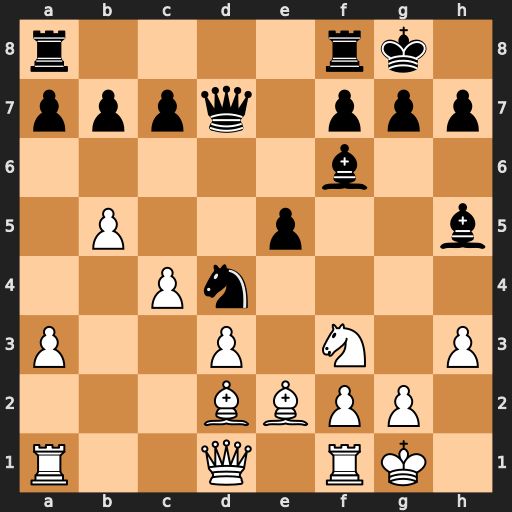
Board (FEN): r4rk1/pppq1ppp/5b2/1P2p2b/2Pn4/P2P1N1P/3BBPP1/R2Q1RK1
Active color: w
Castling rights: -
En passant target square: -
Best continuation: Nxd4 Bxe2 Nxe2